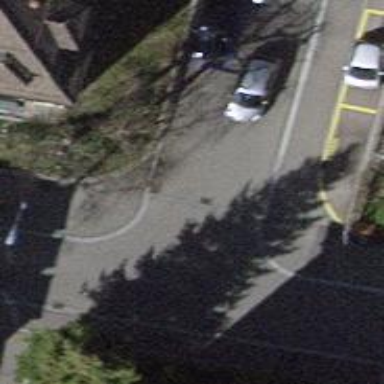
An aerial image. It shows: Unmarked crossing on the road.